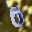
Label: 0